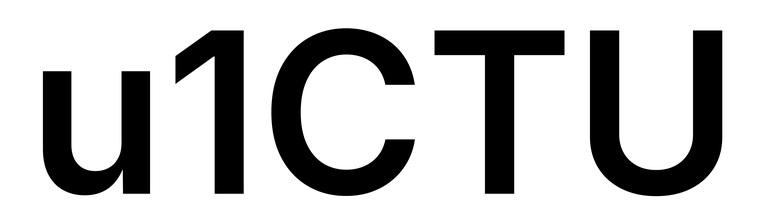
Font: Inter_SemiBold